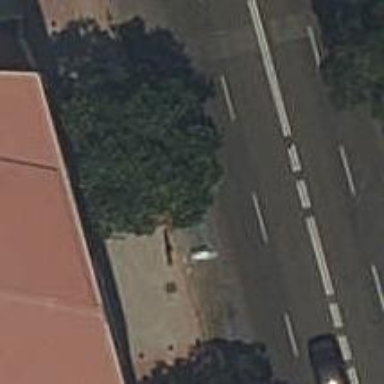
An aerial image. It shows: Motorcycle parking facility.